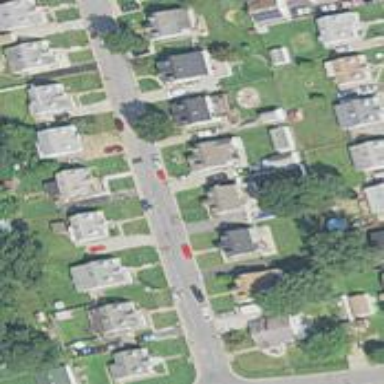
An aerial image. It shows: Neighborhood.